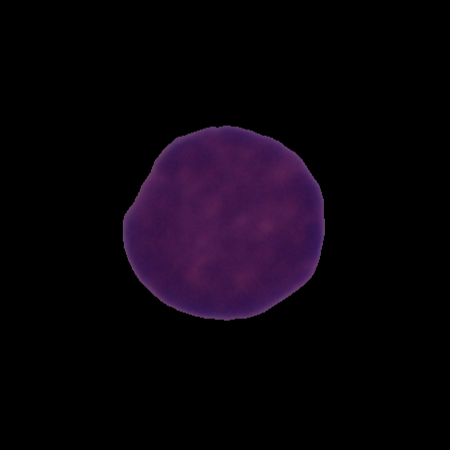
Label: cancer